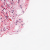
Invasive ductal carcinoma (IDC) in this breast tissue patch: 0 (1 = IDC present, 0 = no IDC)